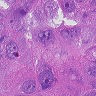
Metastatic tissue present: yes